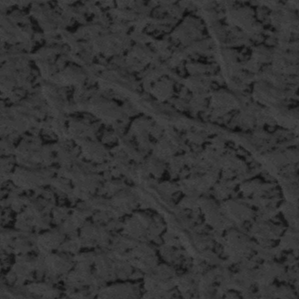
Label: frost